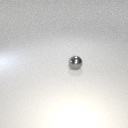
small gray metal sphere